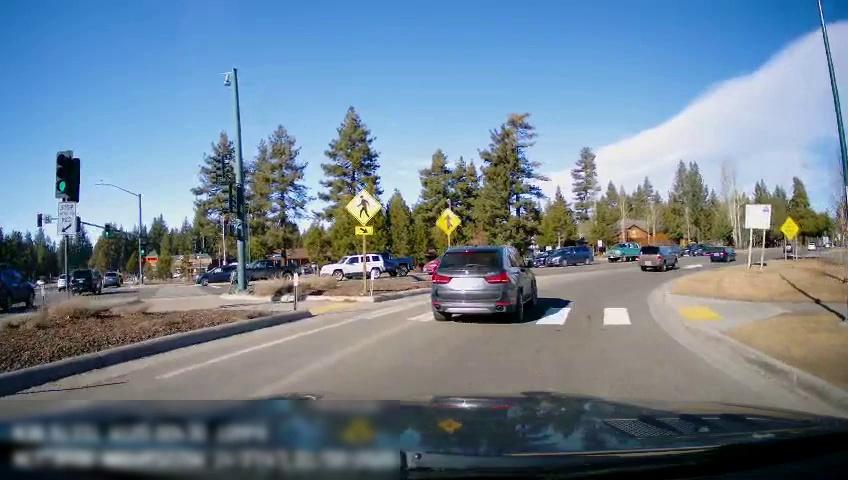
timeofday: Day
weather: Sunny
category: Drivable Space
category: Vehicles | Truck
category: Vehicles | SUV
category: Vehicles | Car
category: Vehicles | Car
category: Vehicles | SUV
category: Vehicles | Truck
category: Vehicles | SUV
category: Vehicles | SUV
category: Vehicles | Truck
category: Vehicles | Truck
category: Vehicles | SUV
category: Vehicles | SUV
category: Vehicles | Car
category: Vehicles | Car
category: Vehicles | SUV
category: Vehicles | SUV
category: Vehicles | Car
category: Lanes | Alternate Lane
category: Lanes | Current Lane
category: Traffic | Signs
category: Traffic | Signs
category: Traffic | Signs
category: Traffic | Signs
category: Traffic | Signs
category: Traffic | Signs
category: Traffic | Signs
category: Traffic | Signs
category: Traffic | Lights
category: Traffic | Signs
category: Traffic | Signs